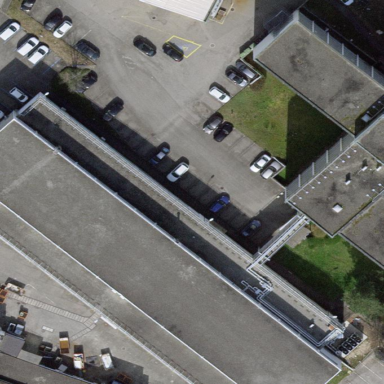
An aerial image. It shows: Office building.